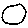
Label: circle